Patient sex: M
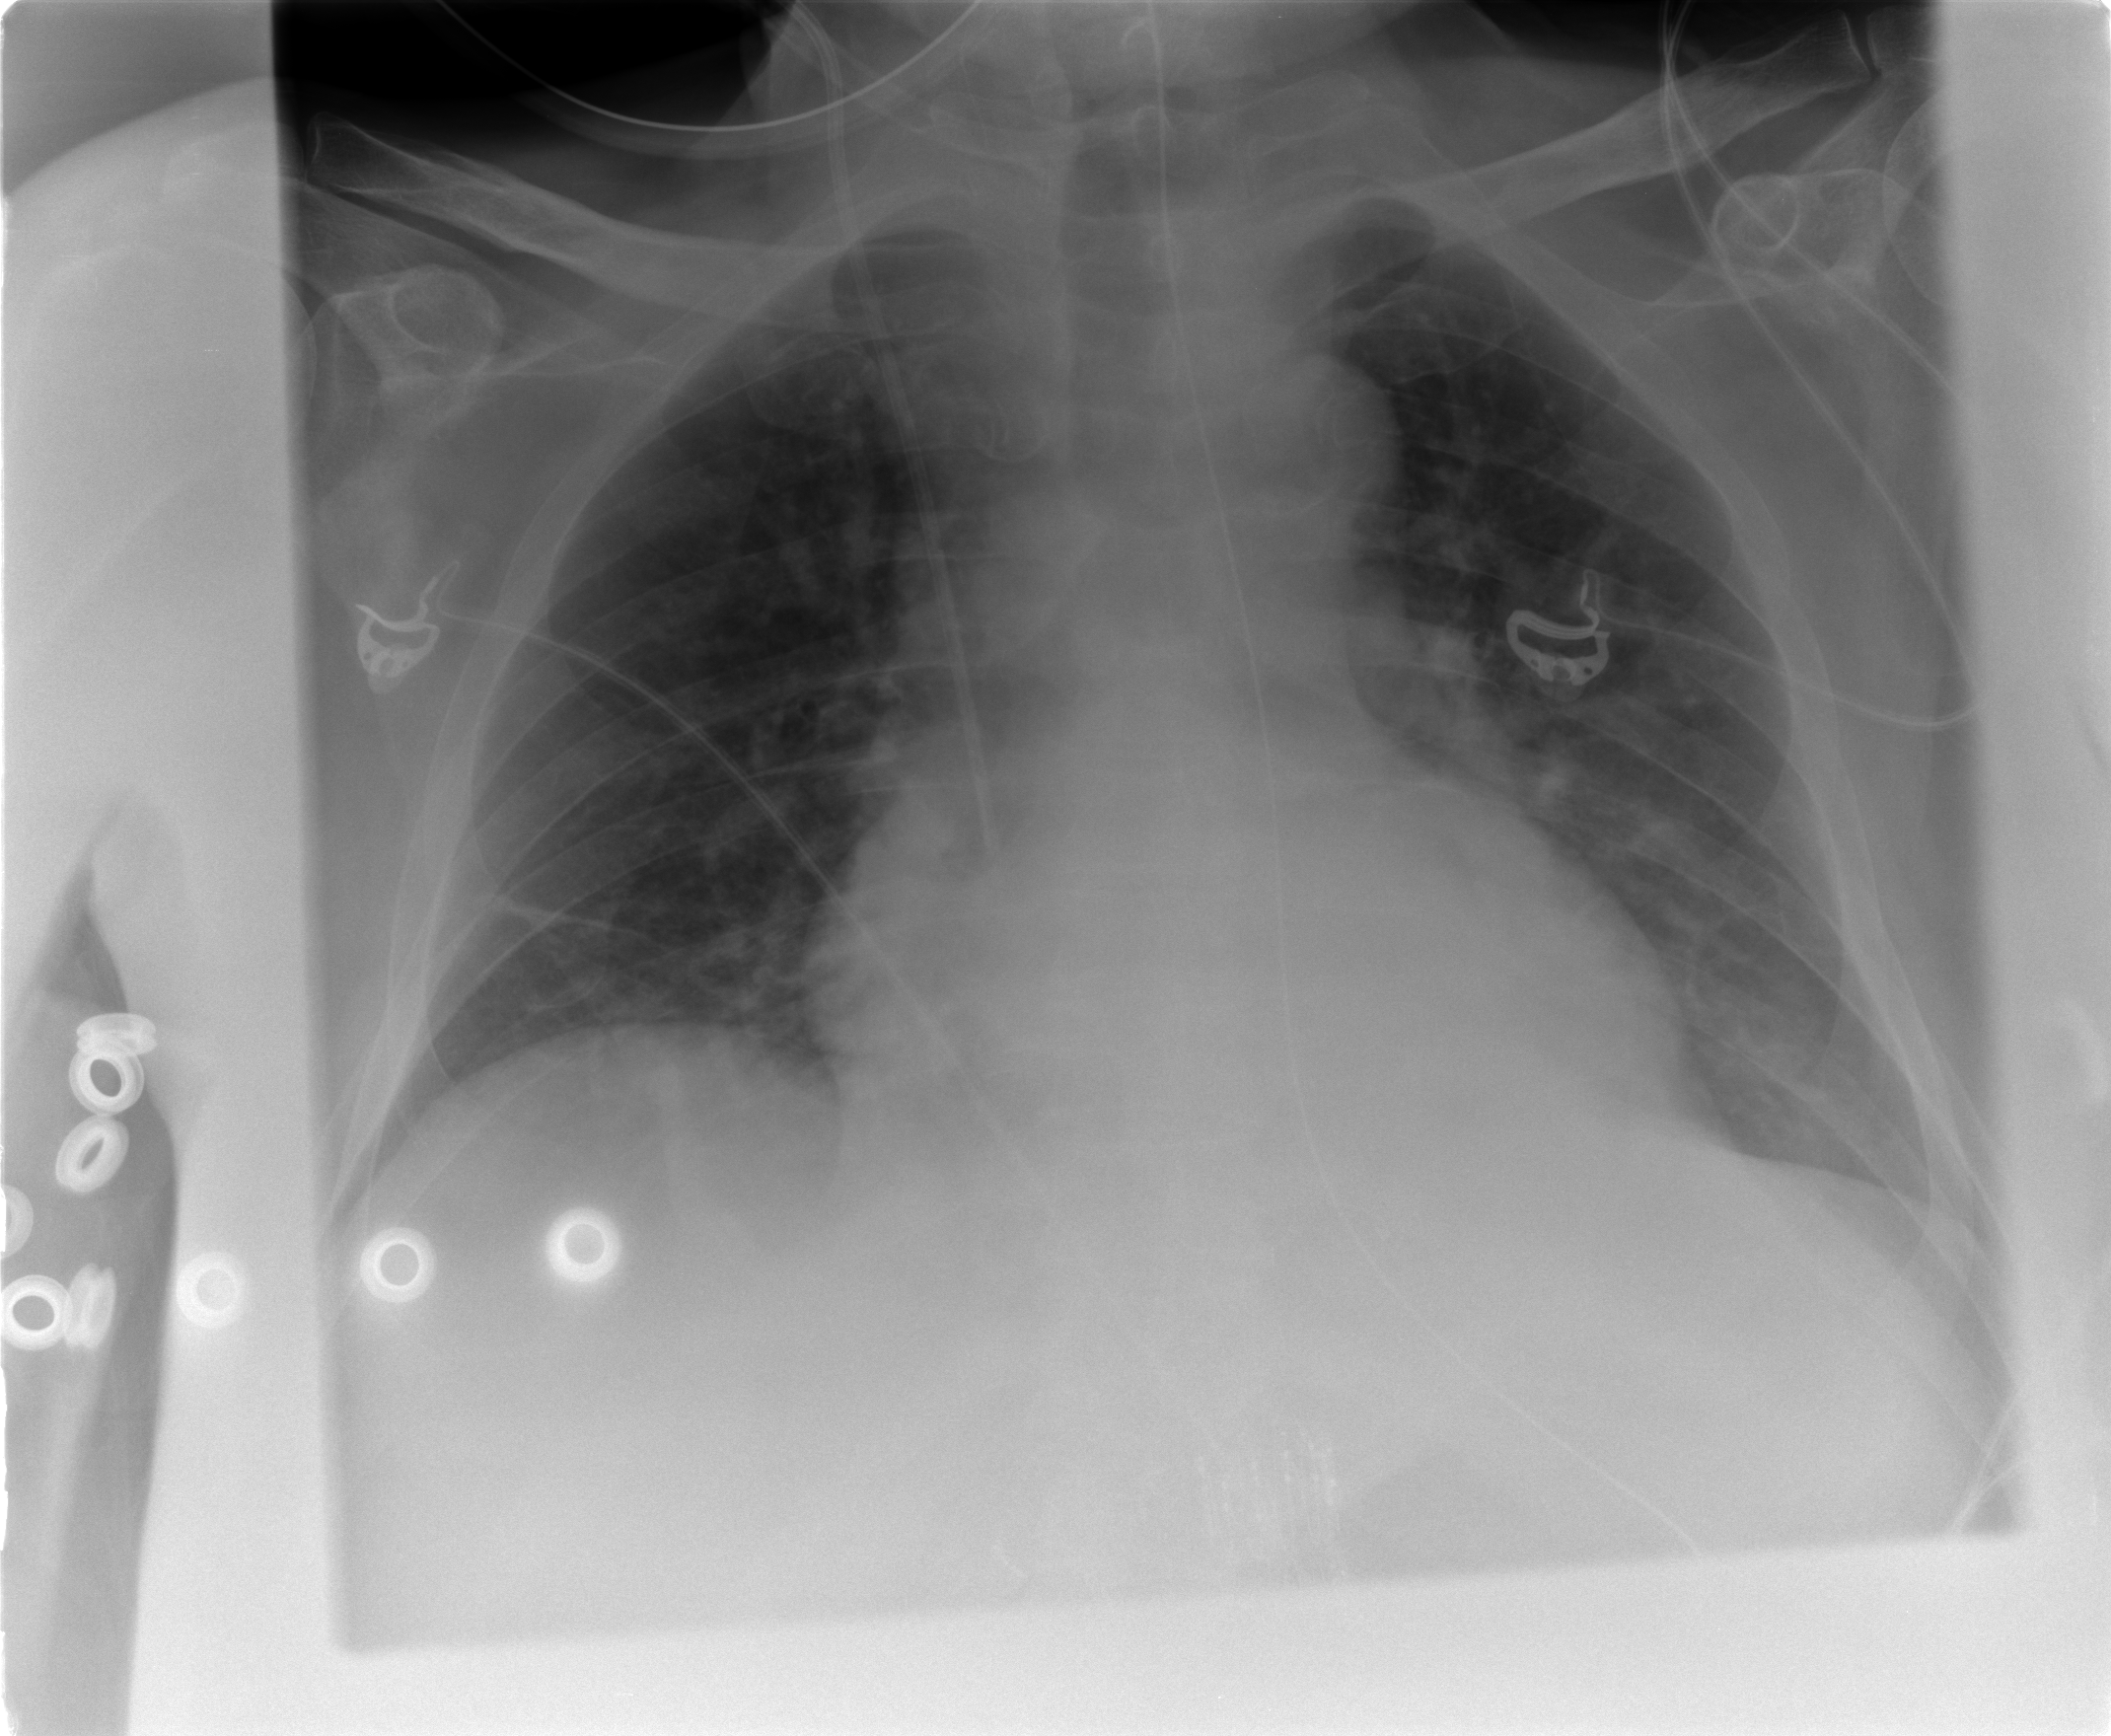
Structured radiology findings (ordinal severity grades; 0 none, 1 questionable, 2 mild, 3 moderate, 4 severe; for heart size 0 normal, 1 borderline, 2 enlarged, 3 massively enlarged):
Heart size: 0
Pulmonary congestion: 1
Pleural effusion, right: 0
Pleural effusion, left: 0
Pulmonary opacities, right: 0
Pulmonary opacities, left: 0
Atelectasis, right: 2
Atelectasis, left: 2